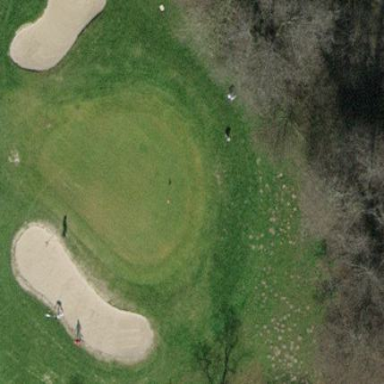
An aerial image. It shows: Picturesque green golfing area with grass land use.